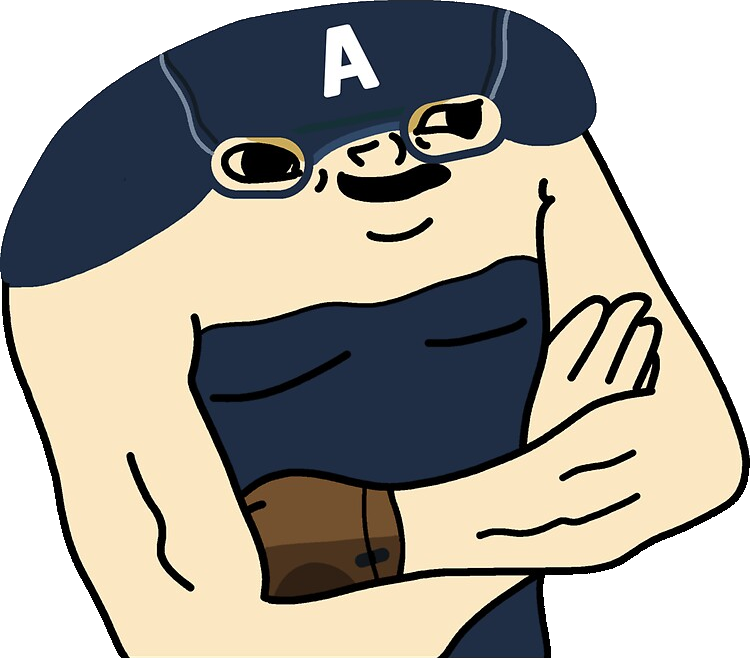
Label: 5_Brainlet